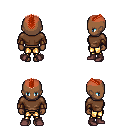
a pixel art fantasy rpg character, female body template, human, dark skin, brown long-sleeve shirt, gold greaves, red short mohawk hairstyle, cloth bracers, maroon shoes, four views (front, back, left, right), 2x2 character sprite sheet, small pixel art, hard edges, no anti-aliasing